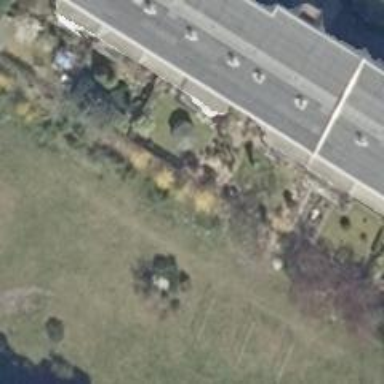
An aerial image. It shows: Garden that is leisure land.